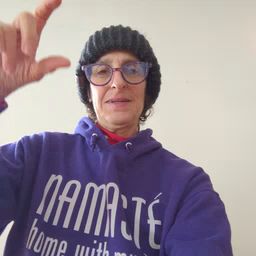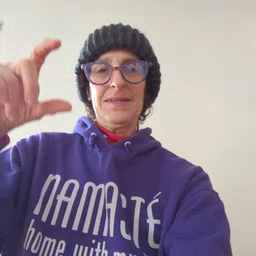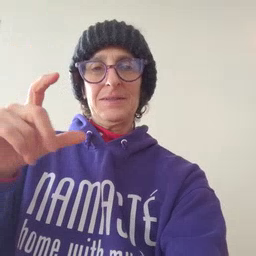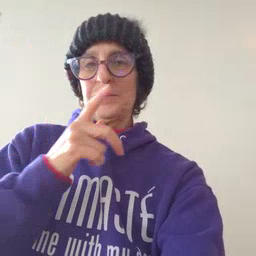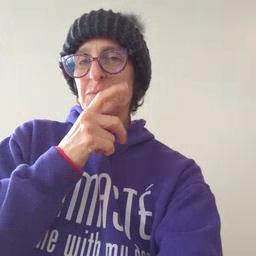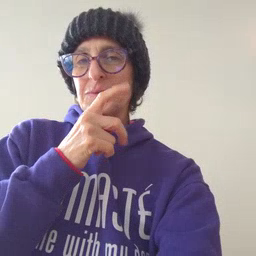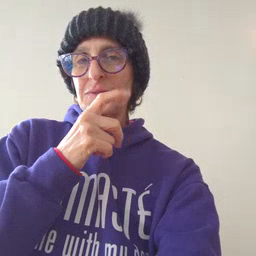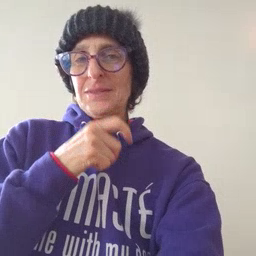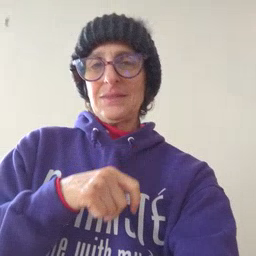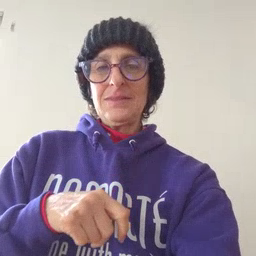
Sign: who